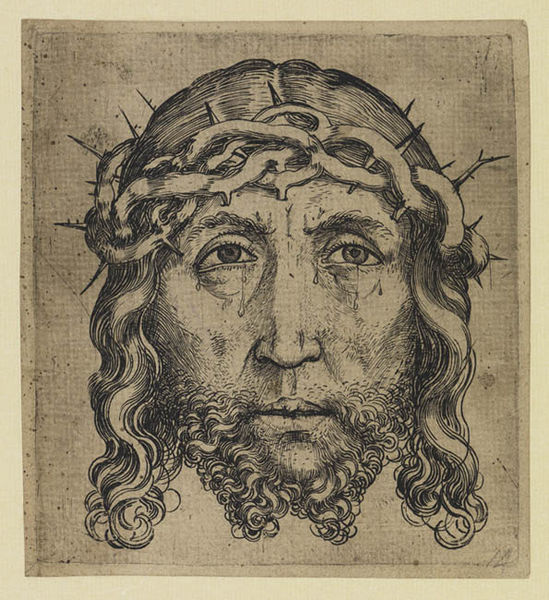
Titel: Das Antlitz Christi
Künstler: Monogrammist B M
Standort: Karlsruhe
Institution: Staatliche Kunsthalle Karlsruhe
Schlagwörter: gott, kopf, mann, weiß, braun, grau, haar, mund, nase, schwarz, skizze, stirn, zeichnung, blick, tuch, bart, augen, barock, falten, gesicht, haupt, leinen, rahmen, trauer, vollbart, bild, bildnis, portrait, ferne, kirche, auge, haare, lange haare, blatt, kinn, krone, lippen, locken, renaissance, scheitel, traurig, studie, grafik, graphik, rand, brauen, blut, balt, buch, kreuz, kohle, weinen, druck, druckgraphik, schwarzweiss, druckgrafik, schraffur, gewunden, radierung, stich, bleistift, kranz, gravur, tinte, pergament, weß, leintuch, christus, jesus, jesus christus, kreuzigung, geflochten, leid, leiden, schmerz, zentral, dornen, andacht, stachel, johanna, dürer, textil, maria, kupferstich, jesu, veronika, zorn, quadrat, dornenkrone, sohn, ikone, tränen, demut, christi, erlöser, andachtsbild, grabtuch, papyrus, kummer, stacheln, passion, dorn, schweisstuch, schmerzensmann, leiden christi, träne, gottes, gelockt, messias, durckgraphik, ecce homo, gottessohn, zeichnung schwarz, sohn gottes, nahsichtig, himmelnder blick, langhaarig, christkind, schweiß, dornkrone, tapferkeit, angesicht, gefelcht, dronenkrone, 18. jahrhundert, 16. jahrhundert, christurs, rchristus, leidens weg, christi+, christkönig, paergament, auqadrat, ancacht, heilland, erretter, jesus von nazaret, hl veronika, trände, #textil